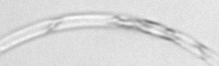
Label: Guinardia_striata